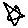
Label: star